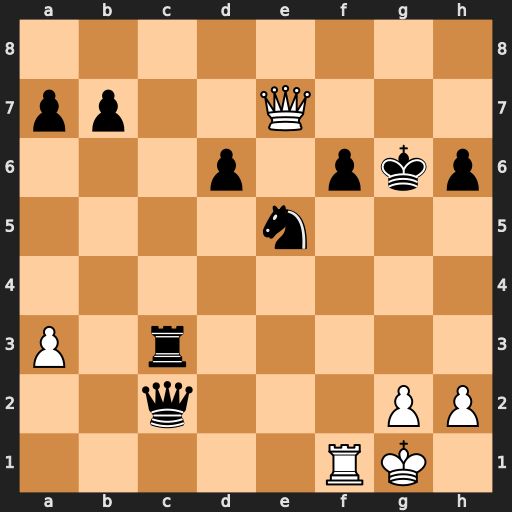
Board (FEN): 8/pp2Q3/3p1pkp/4n3/8/P1r5/2q3PP/5RK1
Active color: w
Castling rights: -
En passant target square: -
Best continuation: Qxf6+ Kh5 Rf5+ Qxf5 Qxf5+